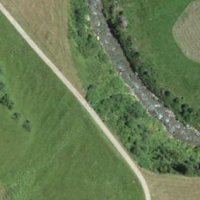
EUNIS habitat code: 26
Species observed at this site:
Phyteuma orbiculare